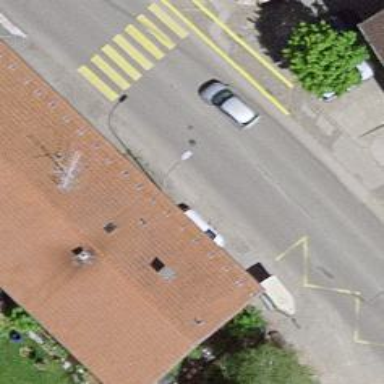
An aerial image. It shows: Bus stop with platform for public transport.